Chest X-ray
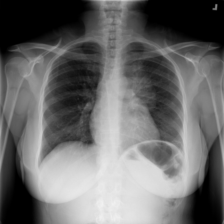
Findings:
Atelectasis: negative
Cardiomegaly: negative
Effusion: negative
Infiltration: negative
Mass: positive
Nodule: negative
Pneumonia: negative
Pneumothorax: negative
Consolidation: negative
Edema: negative
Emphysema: negative
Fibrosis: negative
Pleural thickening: negative
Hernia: negative